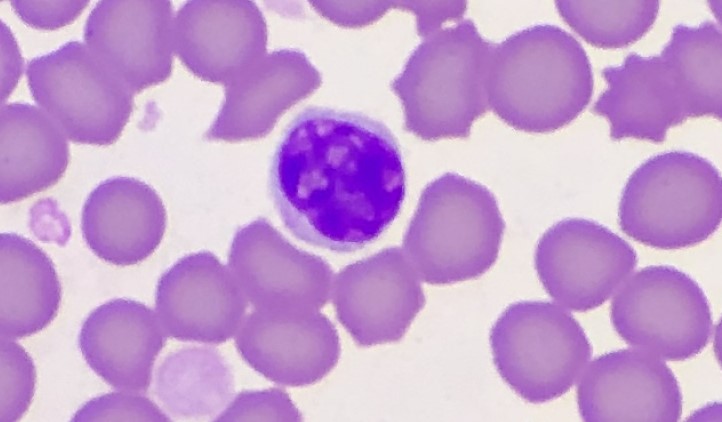
White blood cell type: Lymphocyte